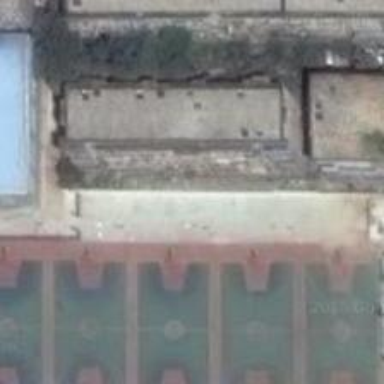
Five exactly same basketball courts stand side by side in this rectangular area .